Question: I have a 'UIViewController' which I placed 'UISegmenetedControl' with 2 options and beneath I have a 'UIView' which acts as a container for putting my custom 'UIView' (that is actually a 'UITableView'). When switching between segments I would like to switch between 2 different 'UITableViews.'
My problem is with the 'UITableView.'
I have created a custom 'UIView' class with '.xib' and inside I put a 'UITableView' and I'm able to populate the data into the table and see it correctly.
The problem is with the scrolling, it doesn't react to vertical scrolling at all!
Here is how I created the 'UIView' with its table.
'.h' file
'''
@interface LeaderboardTableView : UIView
@property (strong, nonatomic) IBOutlet UIView *view;
@property (strong, nonatomic) IBOutlet UITableView *tableView;
@property (strong, nonatomic) NSDictionary *myScore;
@property (strong, nonatomic) NSArray *players;
- (id)initWithBoardType:(LeaderboardType)boardType myScore:(NSDictionary*)myScore leaderboardData:(NSArray*)data;
@end
'''
.m file
'''
@implementation LeaderboardTableView
- (id)initWithBoardType:(LeaderboardType)boardType myScore:(NSDictionary*)myScore leaderboardData:(NSArray*)data {
self = [super init];
if(self) {
_players = data;
_myScore = myScore;
_boardType = boardType;
self.tableView.delegate = self;
self.tableView.dataSource = self;
}
return self;
}
- (id)initWithFrame:(CGRect)frame {
self = [super initWithFrame:frame];
if(self) {
[self setup];
}
return self;
}
- (void)setup {
[[NSBundle mainBundle] loadNibNamed:@"LeaderboardTableView" owner:self options:nil];
[self addSubview:self.view];
}
'''
Here is my .XIB

What am I doing wrong?? I suspect that my 'UITableView' resides in 'UIView' and that's why I can't scroll but I cannot figure out how to solve this.
Thank you!
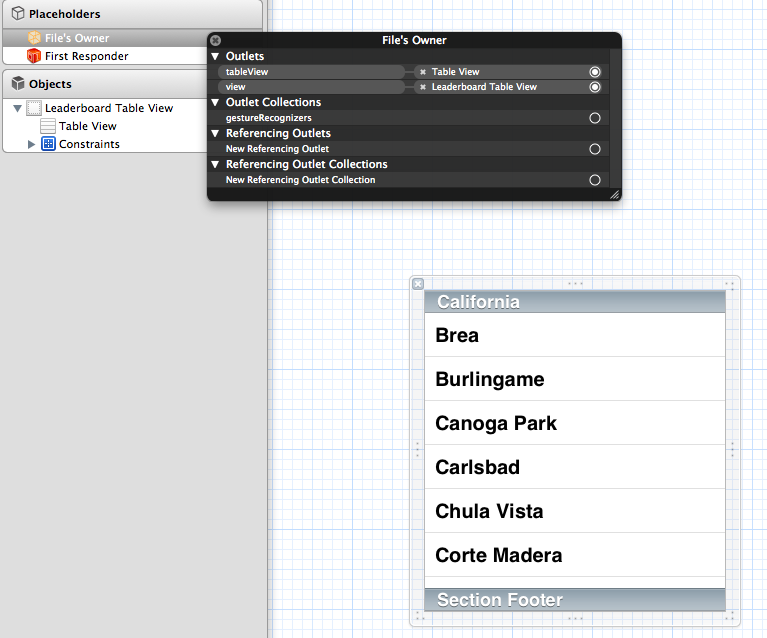
Answer: Assuming that you use 'initWithBoardType:myScore:leaderboardData:' to instantiate your view, try to change :
'''
self = [super init];
'''
by
'''
self = [self initWithNibName:@"LeaderboardTableView" bundle:[NSBundle mainBundle]];
'''
in this method.
But it's not sure that it will fix your scrolling problem. It looks like if there were a "invisible" view over your table. Let me know how you display your view.